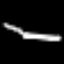
Label: pencil